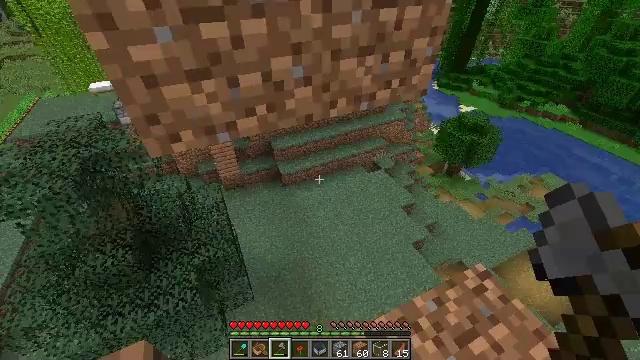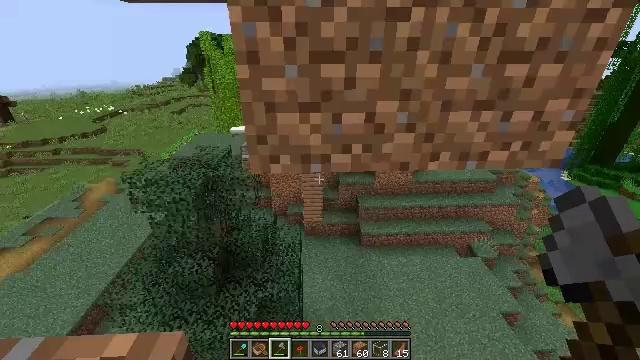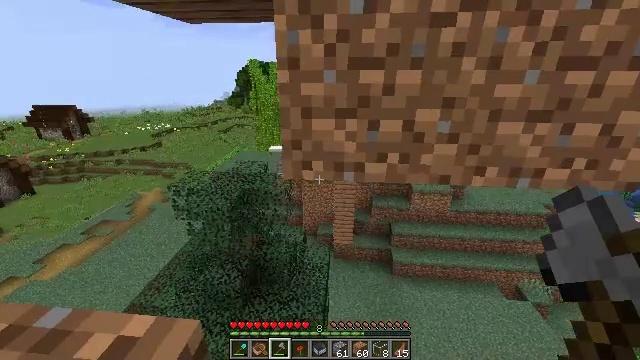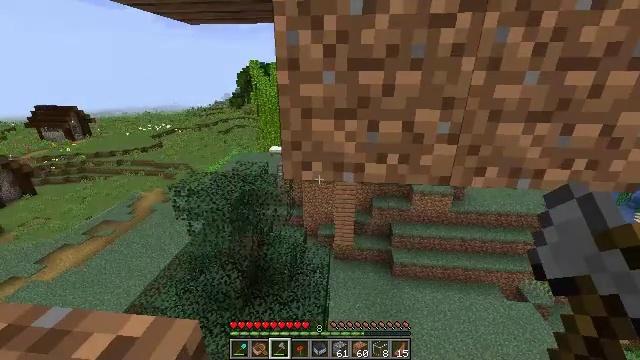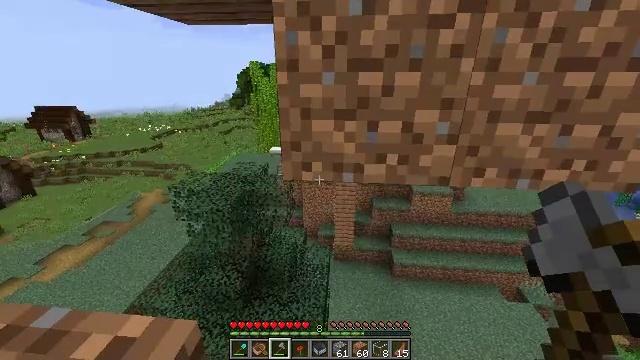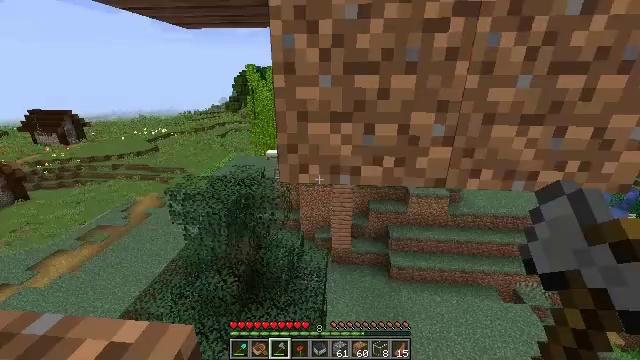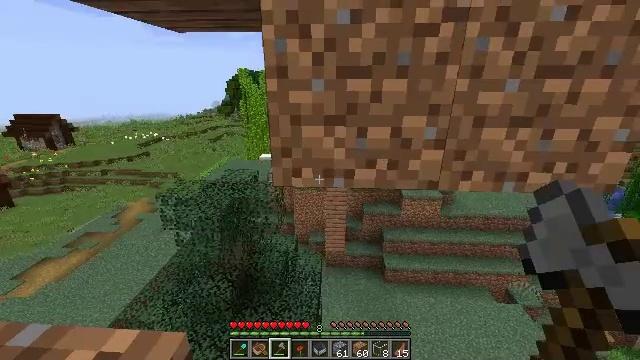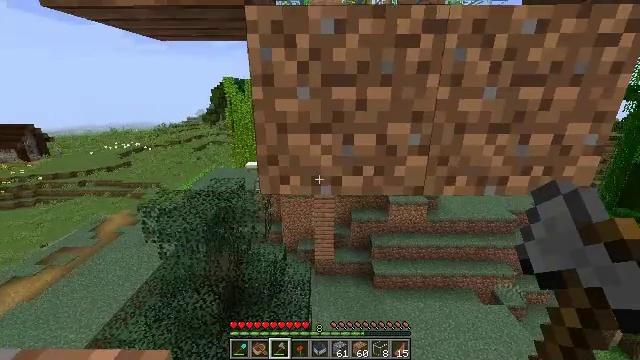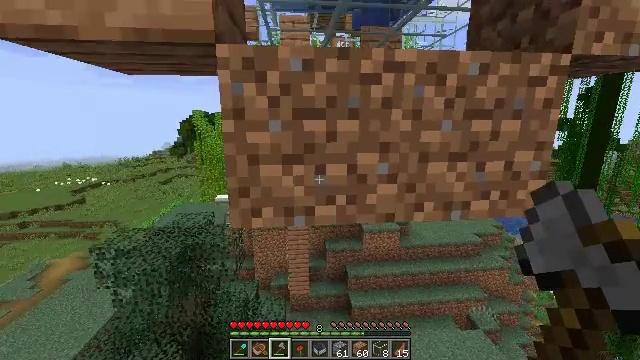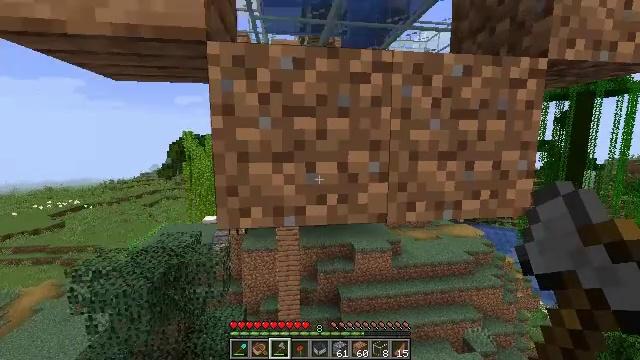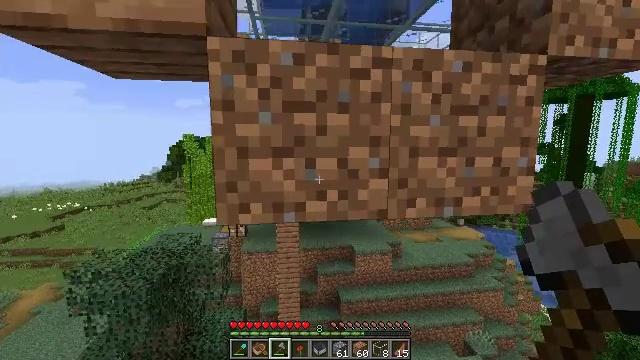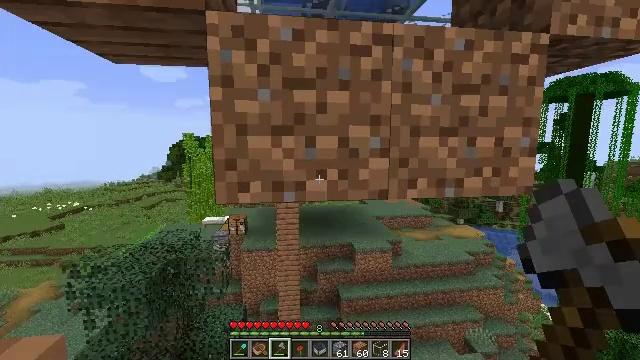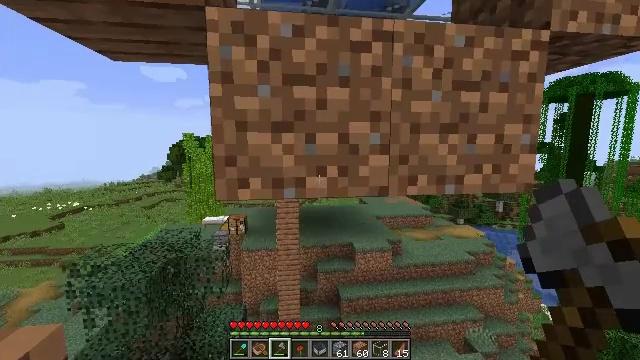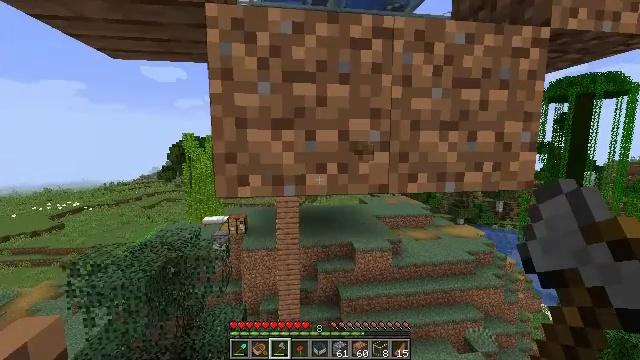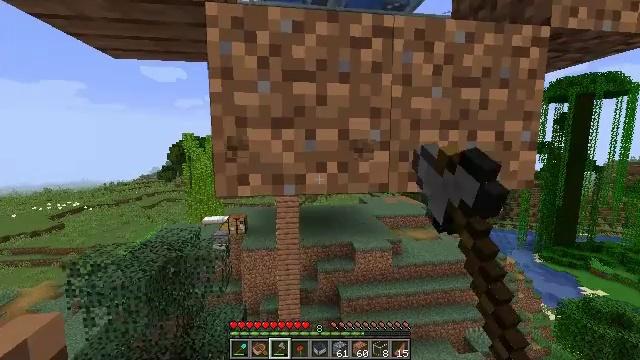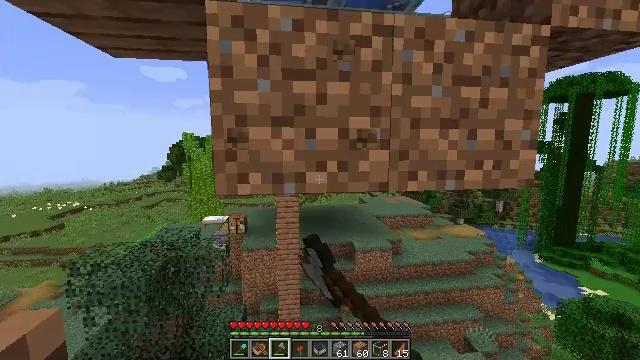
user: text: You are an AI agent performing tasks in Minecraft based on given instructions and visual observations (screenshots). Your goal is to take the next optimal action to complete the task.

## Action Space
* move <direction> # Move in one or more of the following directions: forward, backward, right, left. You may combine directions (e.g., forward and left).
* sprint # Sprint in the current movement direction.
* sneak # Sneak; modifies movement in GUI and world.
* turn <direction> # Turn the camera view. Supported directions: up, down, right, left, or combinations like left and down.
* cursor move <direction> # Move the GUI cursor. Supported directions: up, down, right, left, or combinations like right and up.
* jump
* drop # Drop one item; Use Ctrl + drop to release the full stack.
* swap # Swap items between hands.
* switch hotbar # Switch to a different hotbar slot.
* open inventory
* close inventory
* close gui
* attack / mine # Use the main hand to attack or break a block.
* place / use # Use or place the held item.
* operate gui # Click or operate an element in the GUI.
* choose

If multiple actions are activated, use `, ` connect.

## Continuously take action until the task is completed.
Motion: motion action
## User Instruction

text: Gather dirt.
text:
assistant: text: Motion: turn left and up
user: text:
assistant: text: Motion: turn left and up
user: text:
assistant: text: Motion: no_op
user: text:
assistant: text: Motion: no_op
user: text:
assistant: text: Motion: no_op
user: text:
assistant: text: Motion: turn right
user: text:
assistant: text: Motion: turn right and up
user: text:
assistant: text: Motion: sneak, turn right and up
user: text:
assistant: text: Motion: sneak, turn right and up
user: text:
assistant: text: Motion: sneak
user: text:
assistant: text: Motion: sneak
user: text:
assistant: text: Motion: sneak
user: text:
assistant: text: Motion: sneak, attack / mine
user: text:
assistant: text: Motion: sneak, attack / mine
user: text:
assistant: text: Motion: sneak, attack / mine
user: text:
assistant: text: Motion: sneak, attack / mine
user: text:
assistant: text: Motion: sneak, turn right and up, attack / mine
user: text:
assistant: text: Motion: sneak, turn right and up, attack / mine
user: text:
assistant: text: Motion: sneak, attack / mine
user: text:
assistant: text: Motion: sneak, attack / mine
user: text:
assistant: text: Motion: sneak, attack / mine
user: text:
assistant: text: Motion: sneak, attack / mine
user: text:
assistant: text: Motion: sneak, attack / mine
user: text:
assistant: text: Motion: sneak, attack / mine
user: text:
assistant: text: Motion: sneak, attack / mine
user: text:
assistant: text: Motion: sneak, attack / mine
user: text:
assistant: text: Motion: sneak, attack / mine
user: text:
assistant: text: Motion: sneak, attack / mine
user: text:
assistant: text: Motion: sneak, attack / mine
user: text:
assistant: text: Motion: sneak, attack / mine